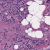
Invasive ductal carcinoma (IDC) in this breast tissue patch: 1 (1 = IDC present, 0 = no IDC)